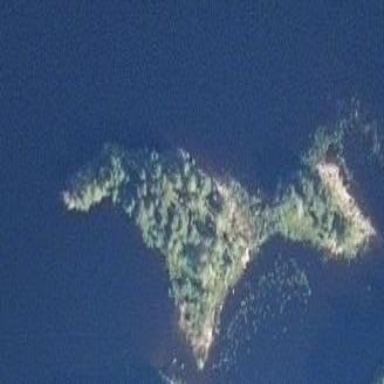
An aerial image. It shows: Islet surrounded by woodland.